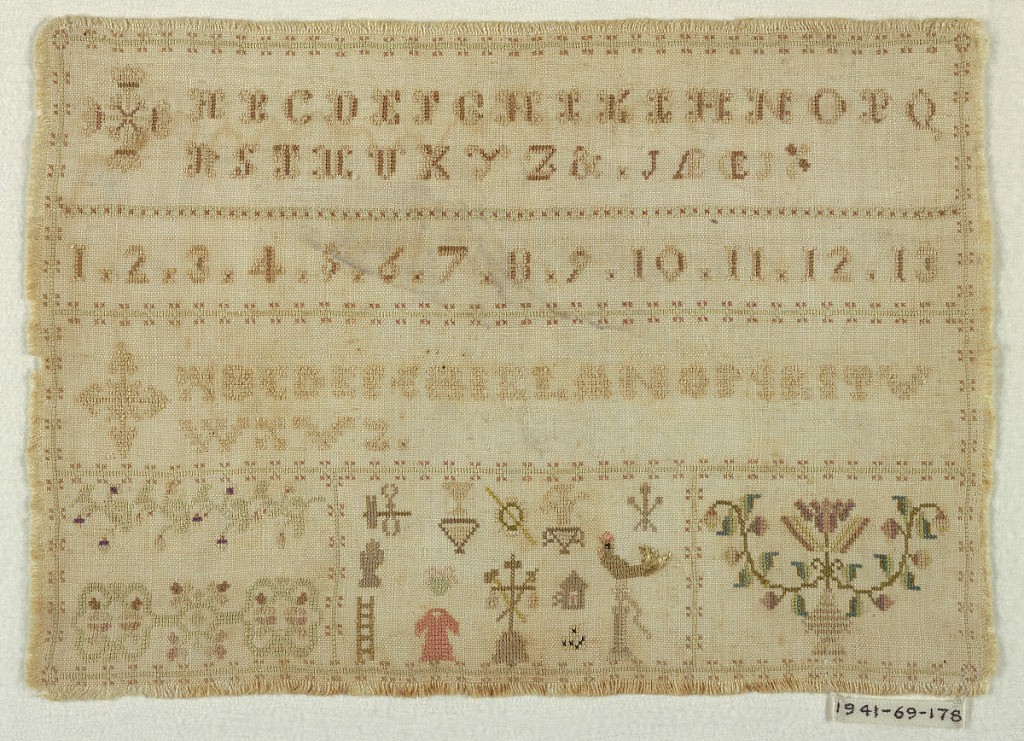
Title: Sampler
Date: early 19th century
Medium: silk embroidery, linen foundation Technique: cross stitch on plain weave
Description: Alphabets, numerals, plant forms and symbols of the Crucifixion.